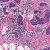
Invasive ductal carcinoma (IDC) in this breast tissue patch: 0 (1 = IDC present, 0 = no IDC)